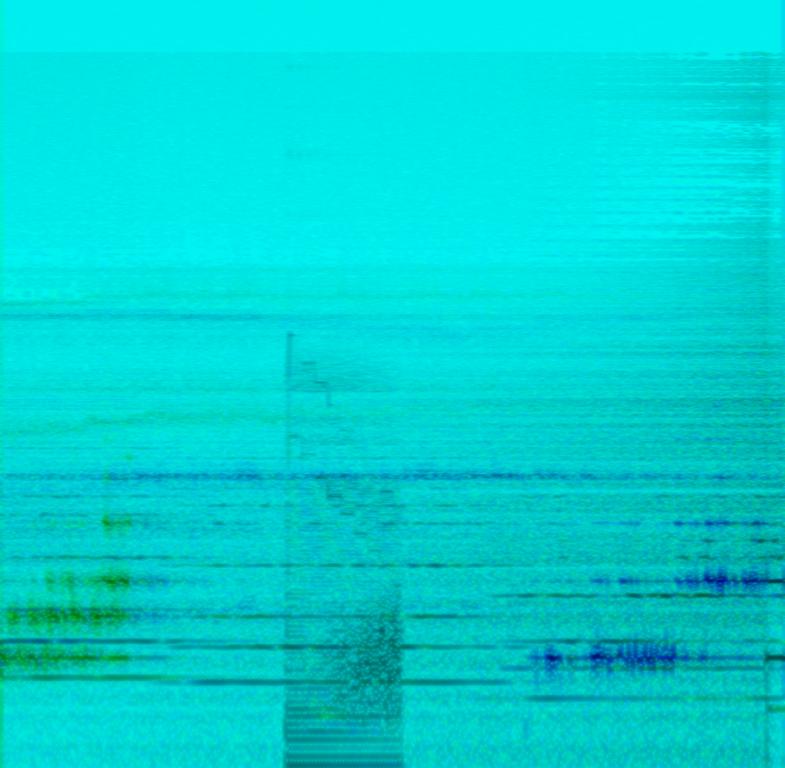
The low quality recording features an ambient song that consists of a wide filter modulate synth pad melody going, wide mellow synth pad and short growly synth bass. At the end of the loop, there is a reverberant riser, subtly bringing the energy up. It sounds calming and relaxing.